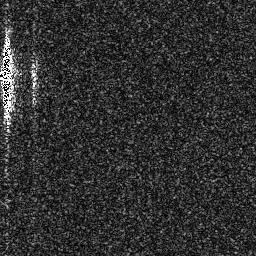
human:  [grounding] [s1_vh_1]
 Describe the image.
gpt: In the satellite image, there is  <ref>1 large ship </ref> <box>[[0, 10, 7, 49, 0]]</box> located at left.